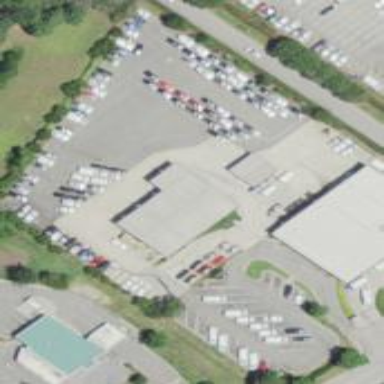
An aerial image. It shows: Car rental service.